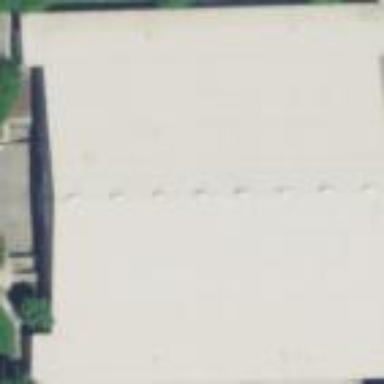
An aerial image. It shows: Sports center building.